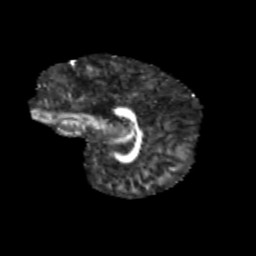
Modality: FA
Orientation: sagittal
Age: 11
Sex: female
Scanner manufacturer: siemens
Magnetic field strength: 3 T
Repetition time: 3.8 s
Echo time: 0.07 s